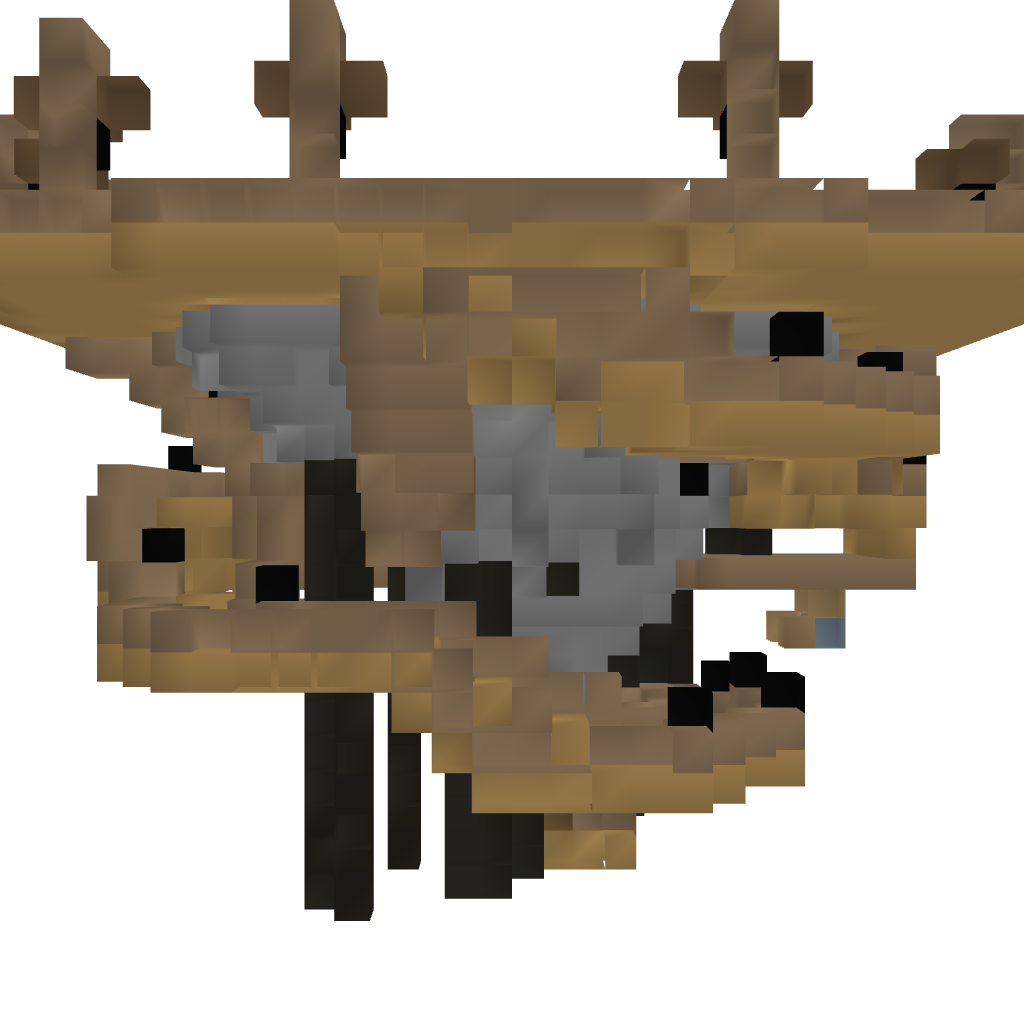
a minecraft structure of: Floating island with stairs!